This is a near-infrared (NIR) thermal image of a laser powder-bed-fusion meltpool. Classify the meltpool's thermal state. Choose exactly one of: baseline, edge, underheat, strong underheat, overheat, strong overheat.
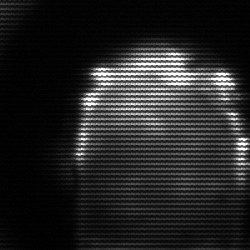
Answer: baseline